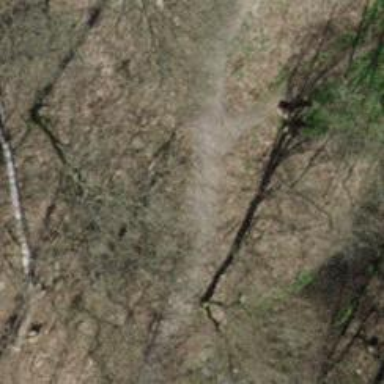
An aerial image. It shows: Ground path.